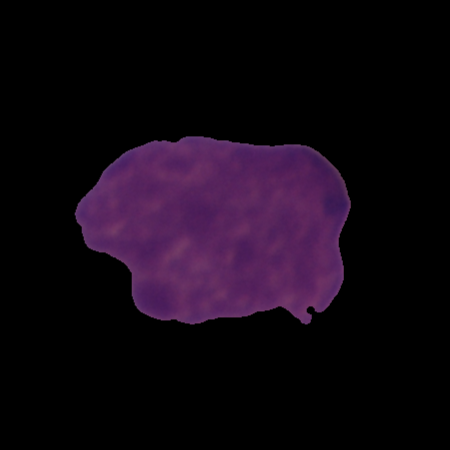
Label: cancer